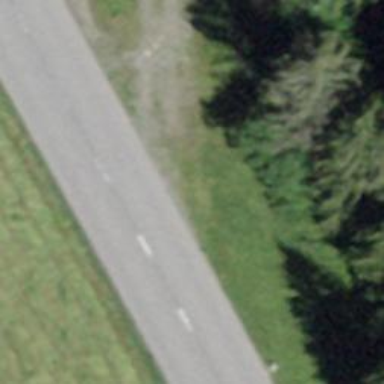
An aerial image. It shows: Primary road with asphalt surface.